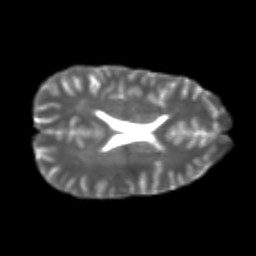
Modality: T2w
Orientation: axial
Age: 21
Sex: male
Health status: healthy
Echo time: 0.074 s